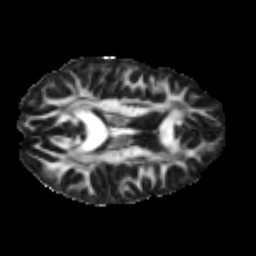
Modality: FA
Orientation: axial
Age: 24
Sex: female
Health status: healthy
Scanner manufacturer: philips
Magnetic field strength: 3 T
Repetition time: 4.374 s
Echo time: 0.09797 s